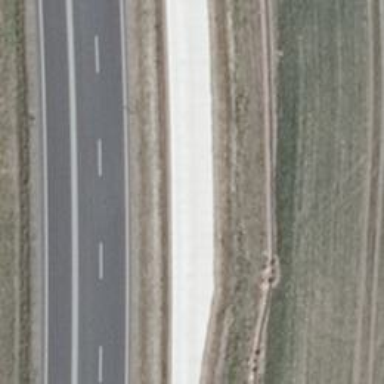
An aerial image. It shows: Passing place on the road.